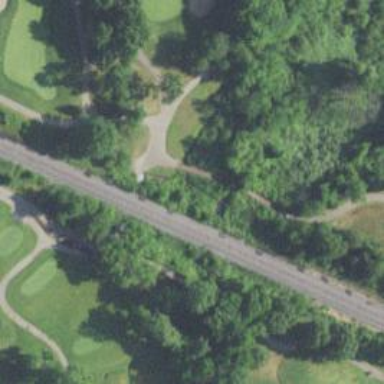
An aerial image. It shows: Path for both road and golf.